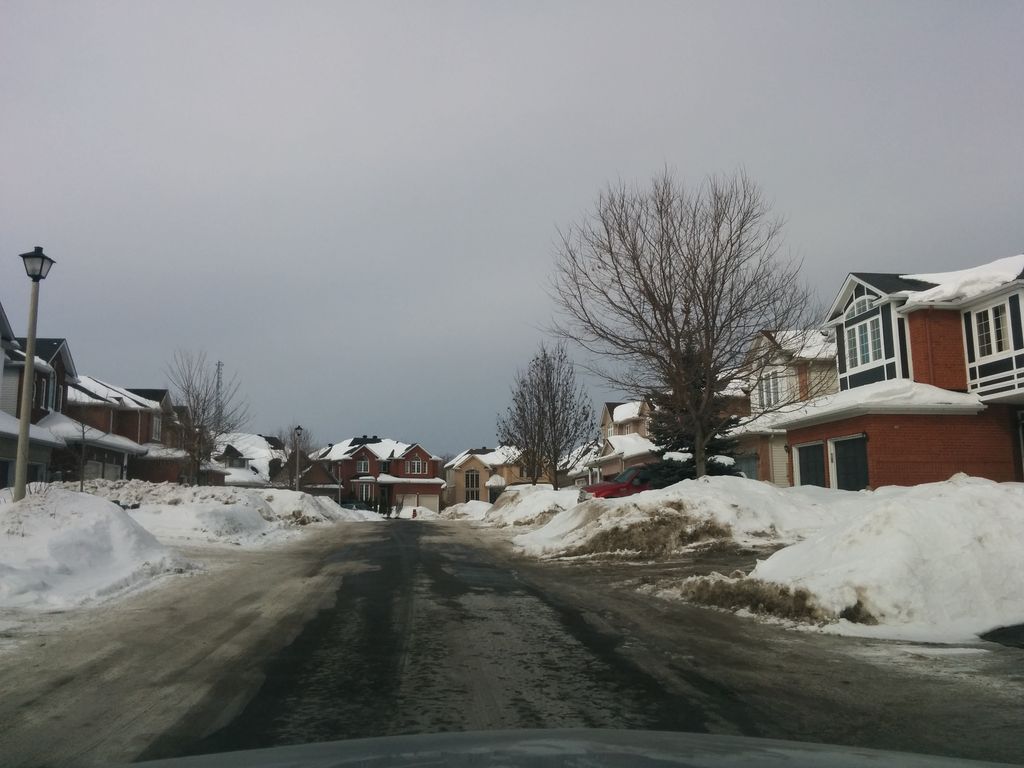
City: ottawa-gatineau